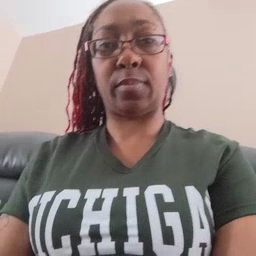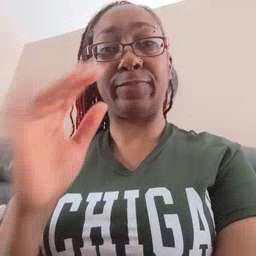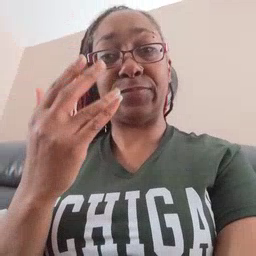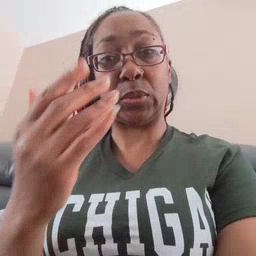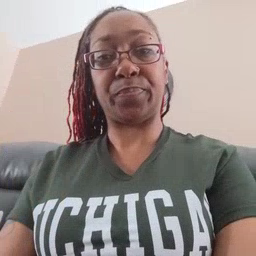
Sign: finger